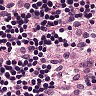
Metastatic tissue present: no